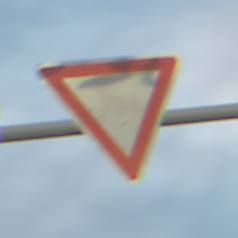
Verkehrszeichen: VorfahrtGewaehren
Umgebung: Outdoor, RoadRail
Tageszeit: SunriseSunset
Wetter: PartlyCloudy
Licht: Natural
Jahreszeit: NotSpecified
Kontrast: LowContrast